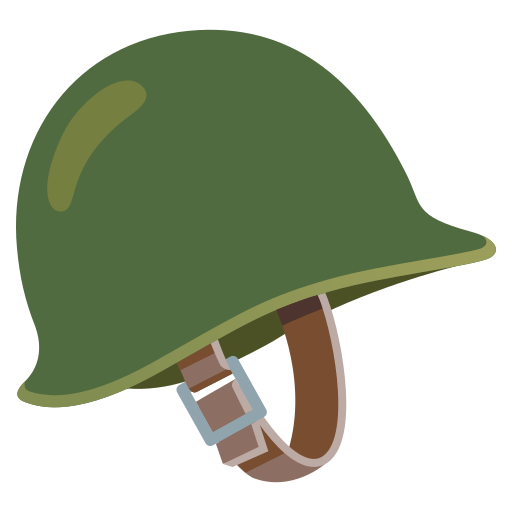
Emoji: 🪖